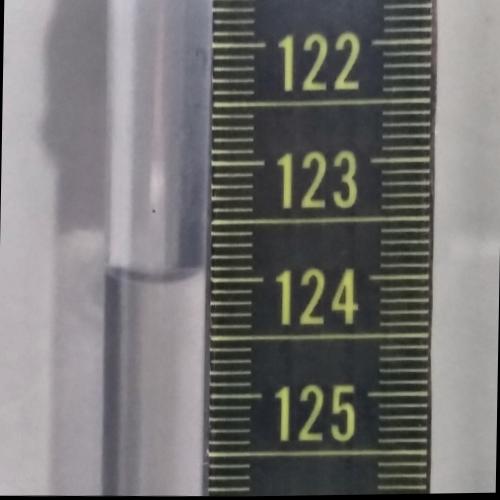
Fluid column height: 124.0 cm